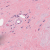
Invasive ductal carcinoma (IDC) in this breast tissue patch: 0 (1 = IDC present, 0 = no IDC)